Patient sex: M
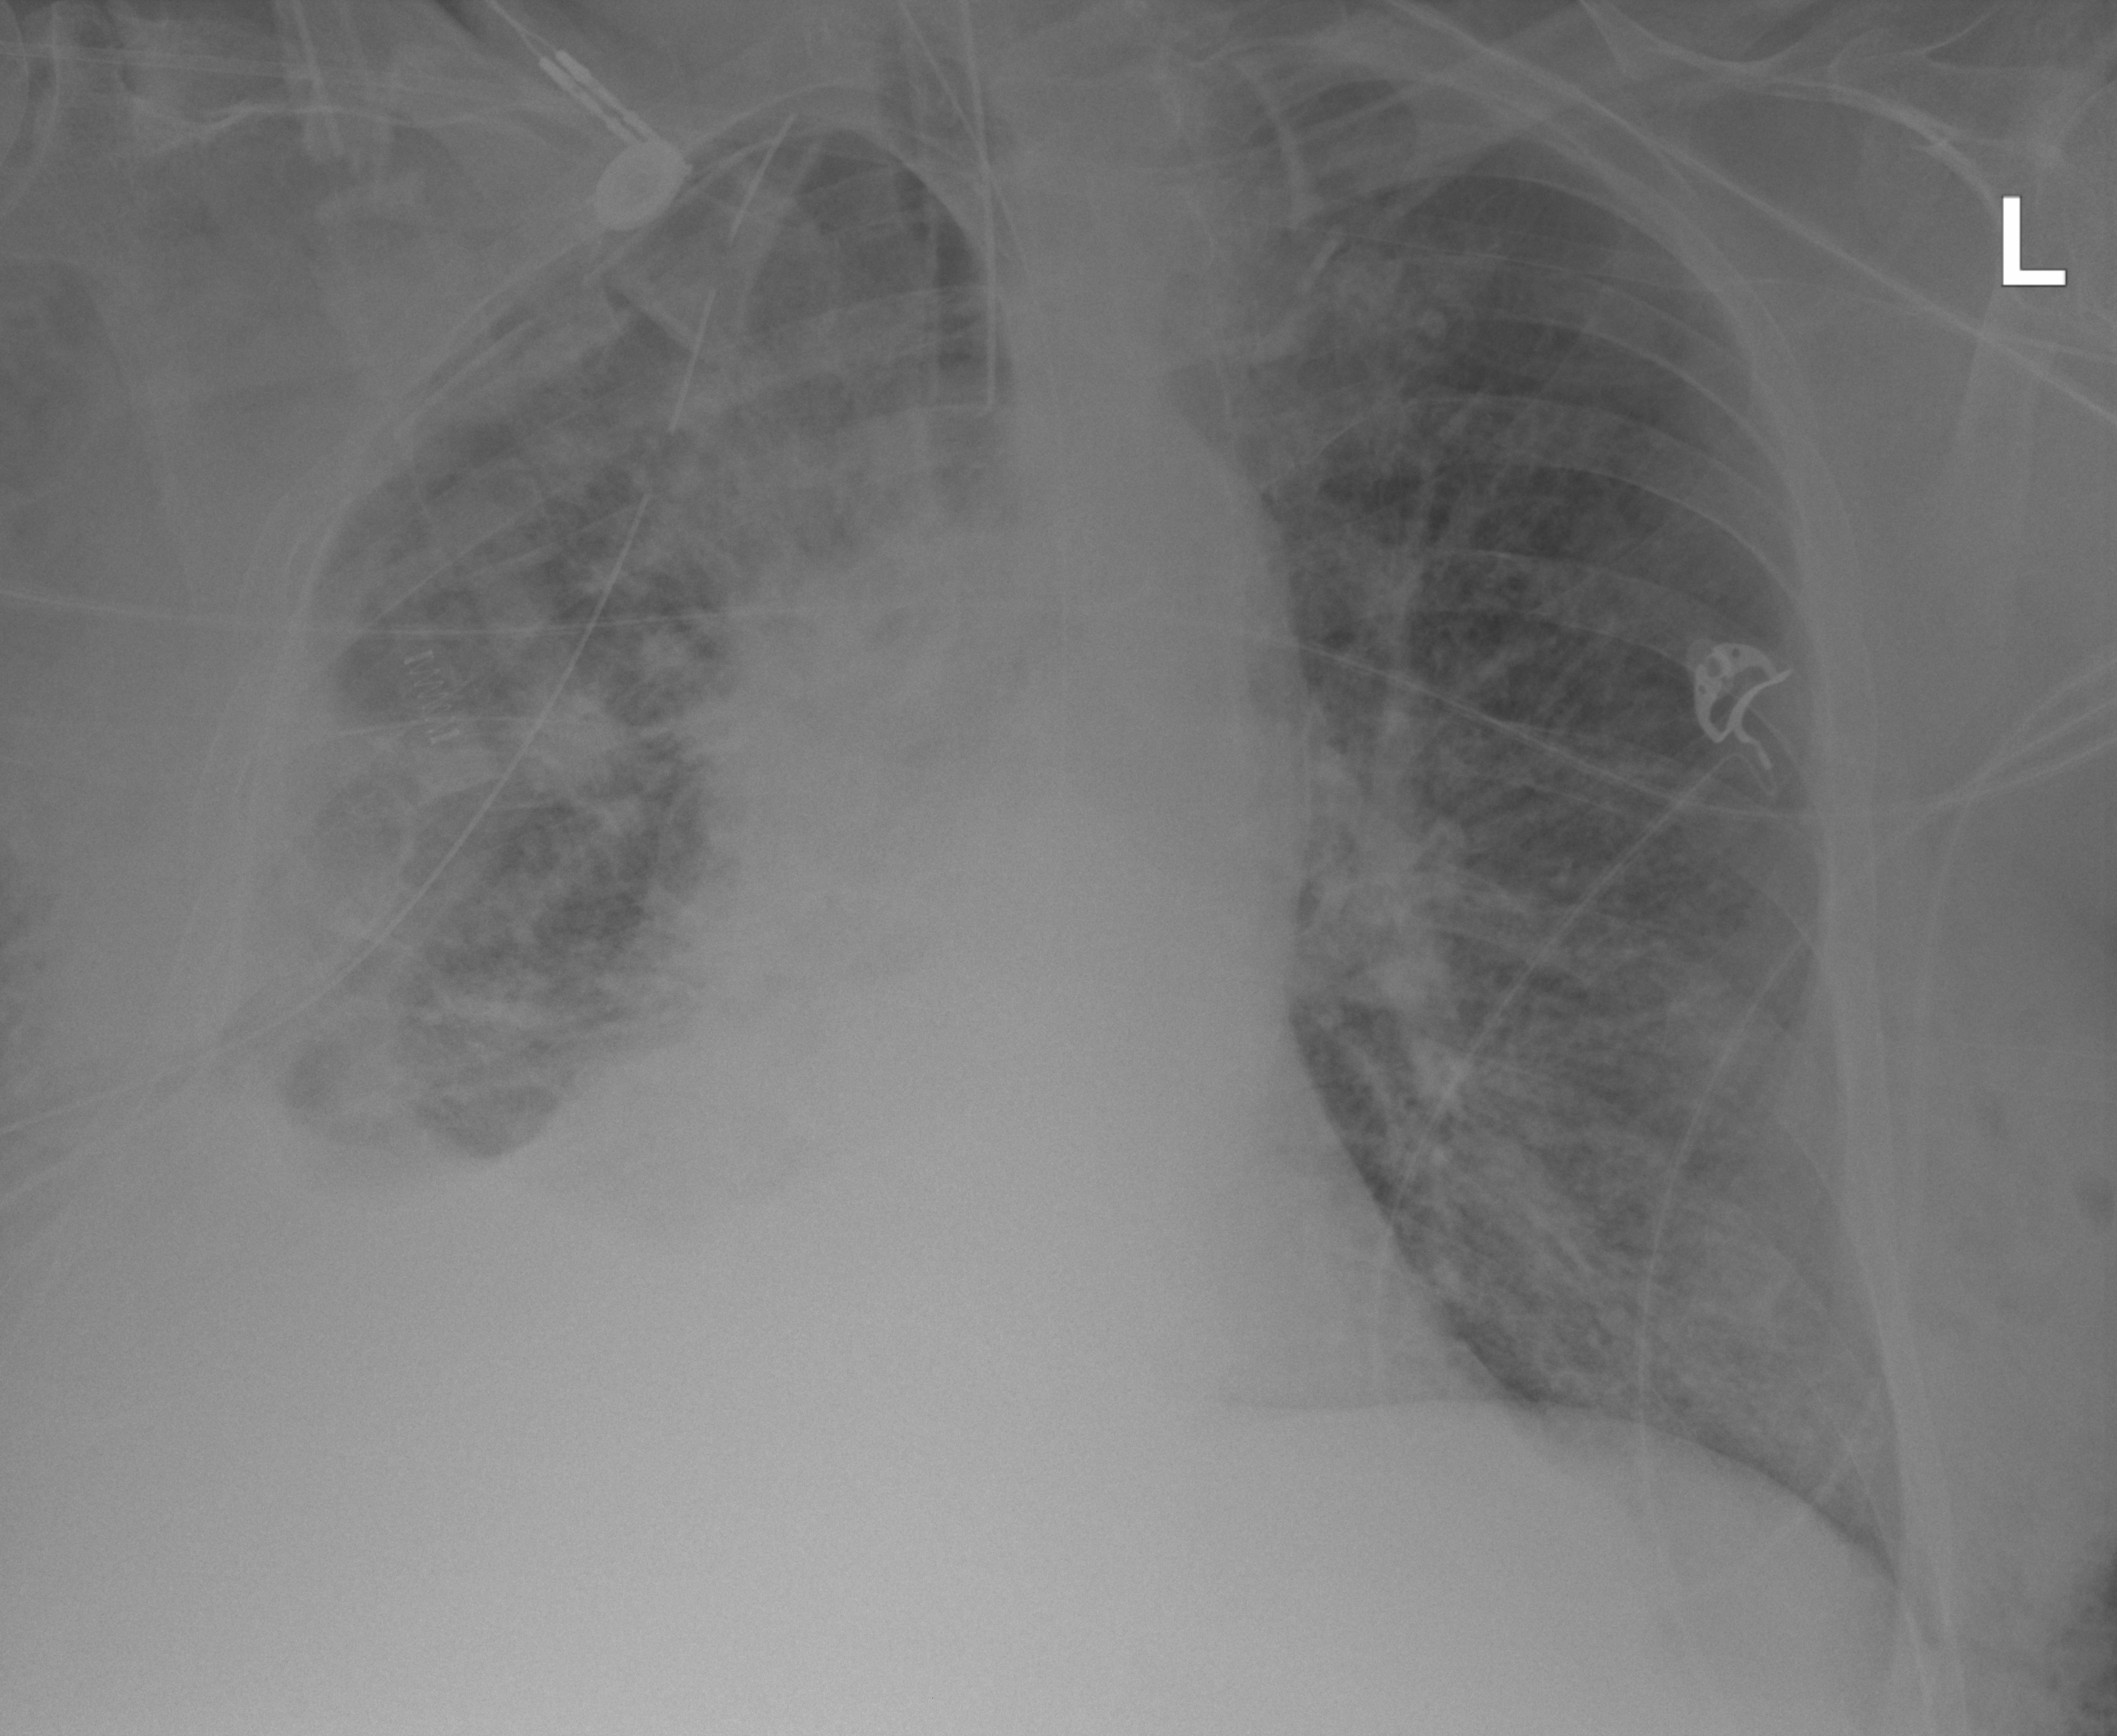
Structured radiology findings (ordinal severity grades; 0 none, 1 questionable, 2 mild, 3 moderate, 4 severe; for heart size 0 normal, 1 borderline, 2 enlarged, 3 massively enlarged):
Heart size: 2
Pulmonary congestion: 2
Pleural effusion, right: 2
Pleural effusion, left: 1
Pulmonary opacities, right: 3
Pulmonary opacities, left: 2
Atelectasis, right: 3
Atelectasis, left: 2